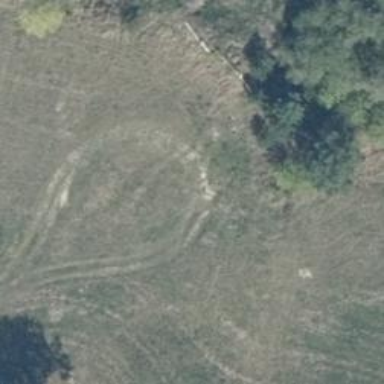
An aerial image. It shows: Grassy track with grade5 tracktype.